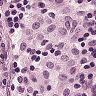
Metastatic tissue present: no